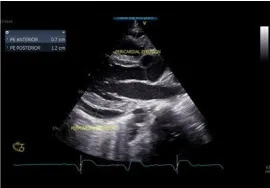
Pericardial effusion was found in. Anterior, posterior.
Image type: radiology (ultrasound)